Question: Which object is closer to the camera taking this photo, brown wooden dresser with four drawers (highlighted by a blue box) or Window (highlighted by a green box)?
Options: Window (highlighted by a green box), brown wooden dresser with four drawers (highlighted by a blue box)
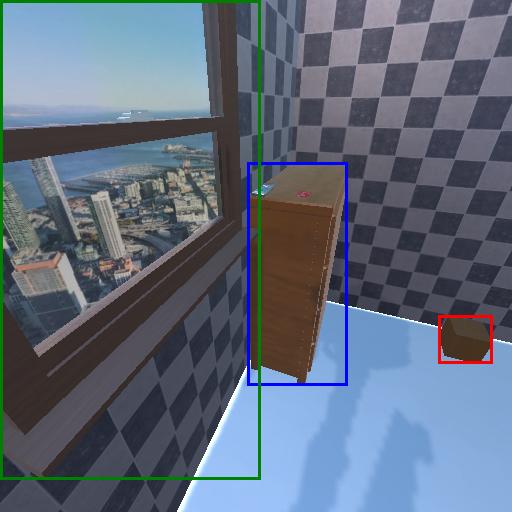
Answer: Window (highlighted by a green box)